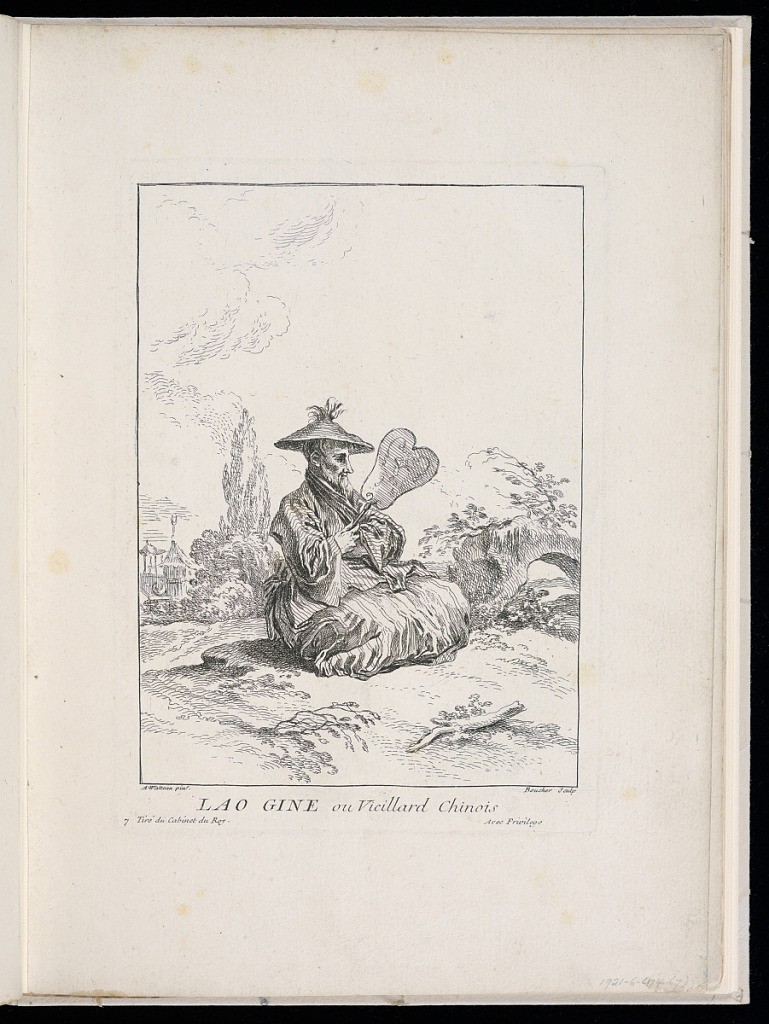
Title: LAO GINE ou Vieillard Chinois
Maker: Antoine Watteau, French, 1684–1721
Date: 1731
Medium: Etching on laid paper
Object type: Print
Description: From a series of twelve prints, a Chinese man seated in a landscape, holding a fan in his right hand, buildings in the background. The plate is titled, signed, and numbered.